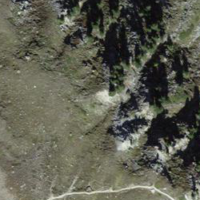
EUNIS habitat code: 26
Species observed at this site:
Zygaena exulans